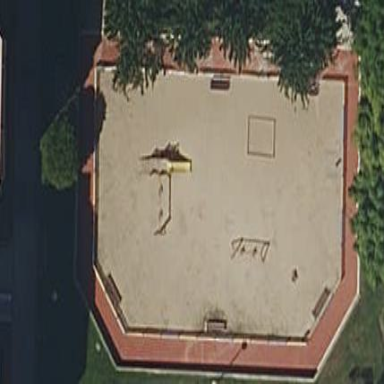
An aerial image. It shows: Playground area for leisure activities on the land.